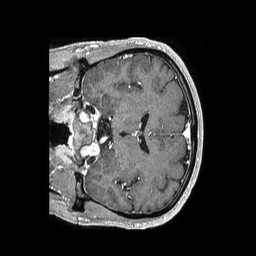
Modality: T1w
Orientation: coronal
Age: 59
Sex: male
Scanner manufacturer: philips
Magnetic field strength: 1.5 T
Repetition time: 0.007776 s
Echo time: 0.003626 s